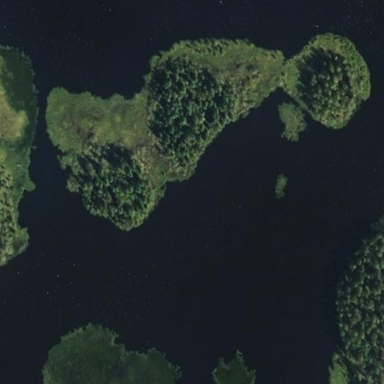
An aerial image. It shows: Islet.